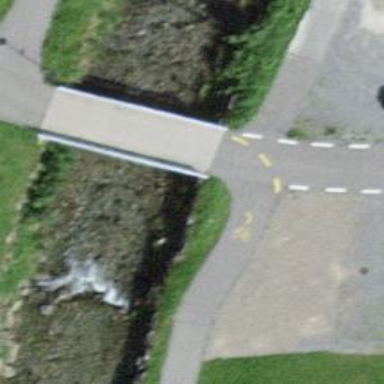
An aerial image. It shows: Unclassified road with bridge.